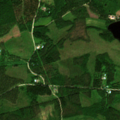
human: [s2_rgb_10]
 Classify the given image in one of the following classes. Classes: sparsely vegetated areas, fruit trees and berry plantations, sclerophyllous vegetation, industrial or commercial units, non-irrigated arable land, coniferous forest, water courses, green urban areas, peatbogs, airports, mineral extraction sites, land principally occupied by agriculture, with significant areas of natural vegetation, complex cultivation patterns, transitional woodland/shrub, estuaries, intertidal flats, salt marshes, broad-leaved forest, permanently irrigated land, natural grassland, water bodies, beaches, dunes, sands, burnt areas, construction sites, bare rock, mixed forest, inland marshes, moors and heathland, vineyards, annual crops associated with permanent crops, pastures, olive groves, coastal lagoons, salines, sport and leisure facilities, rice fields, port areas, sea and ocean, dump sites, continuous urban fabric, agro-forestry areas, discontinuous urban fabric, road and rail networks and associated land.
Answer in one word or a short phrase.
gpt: coniferous forest, mixed forest, transitional woodland/shrub